Question: I am trying to render HTML pages in Ubuntu server (AWS-EC2) by using selenium and chromedriver with pyvirtualdisplay.
The HTML pages do not appear as they appear in my Windows PC.
Attaching screenshots taken from the webdriver.
---
## Image as rendered in Windows PC
##
## Image as rendered in Ubuntu server with pyvirtualdisplay

---
Basic configuration done while running my python code (snippets of the python code) -
'''
display_width=1366
display_height=768
'''
Resolution is same as my Windows PC.
'''
UserAgent="Mozilla/5.0 (Windows NT 6.1; Win64; x64; rv:25.0) Gecko/20100101 Firefox/25.0"
'''
This is a standard user agent.
'''
def create_driver(executable_path,extension_path):
chrome_options = webdriver.ChromeOptions()
chrome_options.add_argument('--user-agent='+UserAgent)
driver = webdriver.Chrome(executable_path=executable_path, chrome_options=chrome_options)
driver.set_window_size(display_width,display_height
driver.delete_all_cookies()
return driver
'''
This code creates driver
'''
display = Display(visible=0, size=(display_width, display_height))
display.start()
driver = create_driver(executable_path,extension_path)
input_html_file='SAMPLE'
driver.get('file://///var/tmp/' + input_html_file)
'''
I have a saved HTML file which I open in the driver - which is SAMPLE.
It is the same HTML that I opened in Windows.
As you see in the screenshot images, the text "91 seller reviews" wraps to the new line. Since I am working on calculating height of this block and other areas, it affects my results.
The code works like a charm in Windows, giving correct result (height), but in Ubuntu since rendering itself is incorrect, so is the result.
This is what I have tried so far -
1. Changing resolution of the display. Did not work. For absolutely any display size, the screenshot looks the same.
2. Changing font, font size etc. Did not work. Every block in HTML has different css, so it is pain in the neck.
3. Changing browser. Did not work, either in Firefox or Chrome
I am running out of ideas, it would be very helpful if somebody shared their ideas or experiences or some solution to this issue.
I understand it could be a graphics driver issue, Windows has one but Ubuntu server doesn't.
Please help. Thank you, in anticipation.
Edit: Image descriptions.
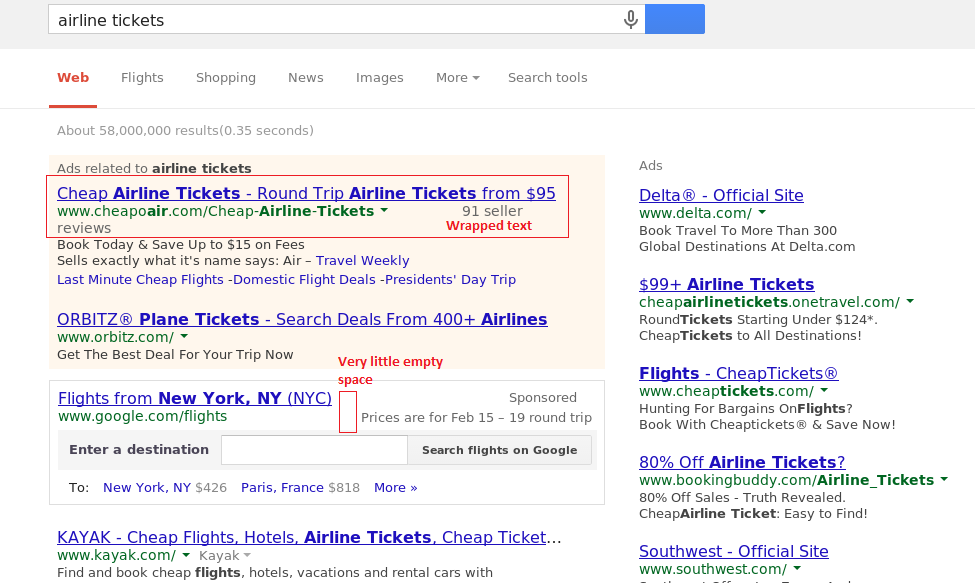
Answer: I could actually figure out the solution to this.
Apparantly, Xvfb renders text using its own inventory of fonts. Now webpages have different fonts and Ubuntu/Xvfb will not necessarily have that font by default. So, all the text is rendered in Verdana font.
All I did was to add fonts to the directory of fonts, and rebuild the font cache.
<URL> post helped.
Will be helpful to anyone who faces this issue.